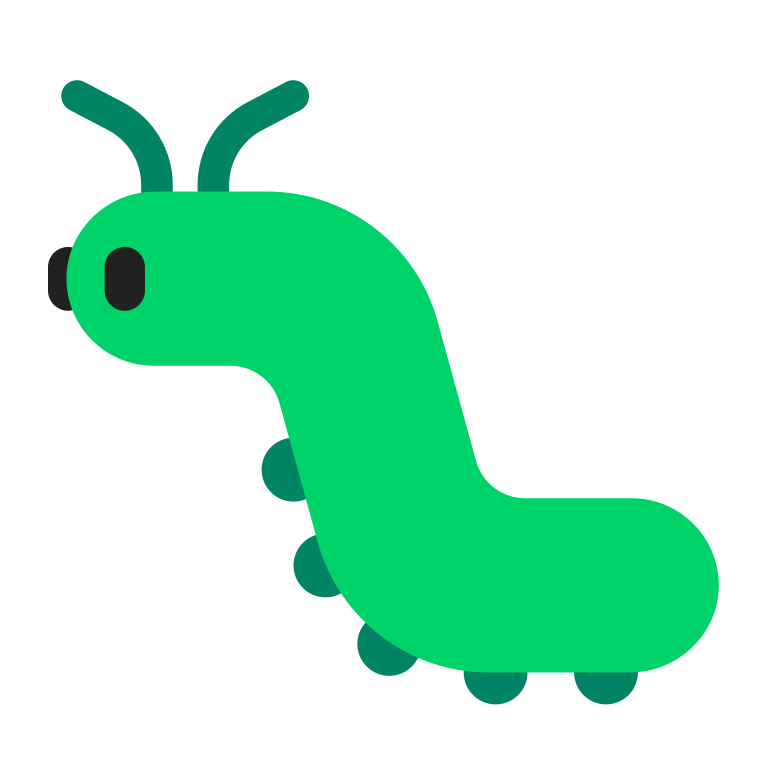
bug flat